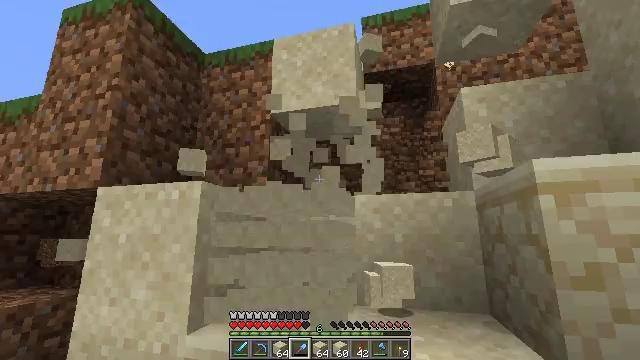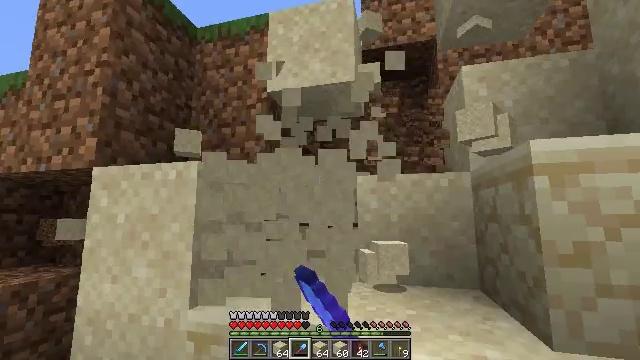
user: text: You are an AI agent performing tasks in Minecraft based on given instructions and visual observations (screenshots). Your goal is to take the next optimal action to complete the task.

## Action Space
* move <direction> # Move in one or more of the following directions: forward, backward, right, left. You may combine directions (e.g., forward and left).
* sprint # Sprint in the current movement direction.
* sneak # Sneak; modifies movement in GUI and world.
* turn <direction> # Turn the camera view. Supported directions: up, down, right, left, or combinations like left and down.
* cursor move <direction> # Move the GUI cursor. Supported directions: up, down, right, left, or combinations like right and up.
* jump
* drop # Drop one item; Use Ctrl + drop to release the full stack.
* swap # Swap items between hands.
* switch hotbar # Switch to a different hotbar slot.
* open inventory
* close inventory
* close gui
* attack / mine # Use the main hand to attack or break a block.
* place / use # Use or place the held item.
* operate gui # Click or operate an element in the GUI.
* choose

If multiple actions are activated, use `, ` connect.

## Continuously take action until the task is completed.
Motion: motion action
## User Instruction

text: Mine sand by the water.
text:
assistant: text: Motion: turn down, attack / mine
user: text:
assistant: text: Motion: no_op